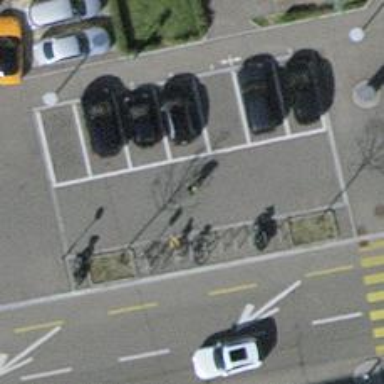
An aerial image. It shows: Bicycle parking area with stands.